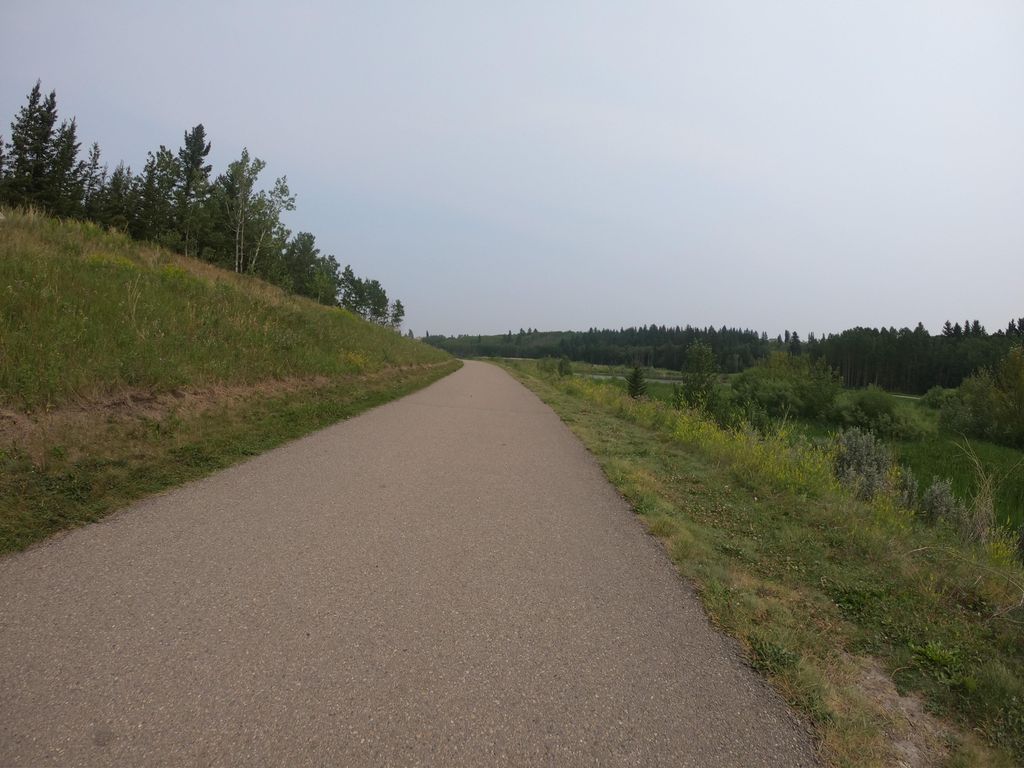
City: calgary